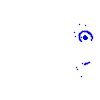
Particle: pion